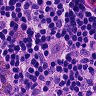
Metastatic tissue present: no